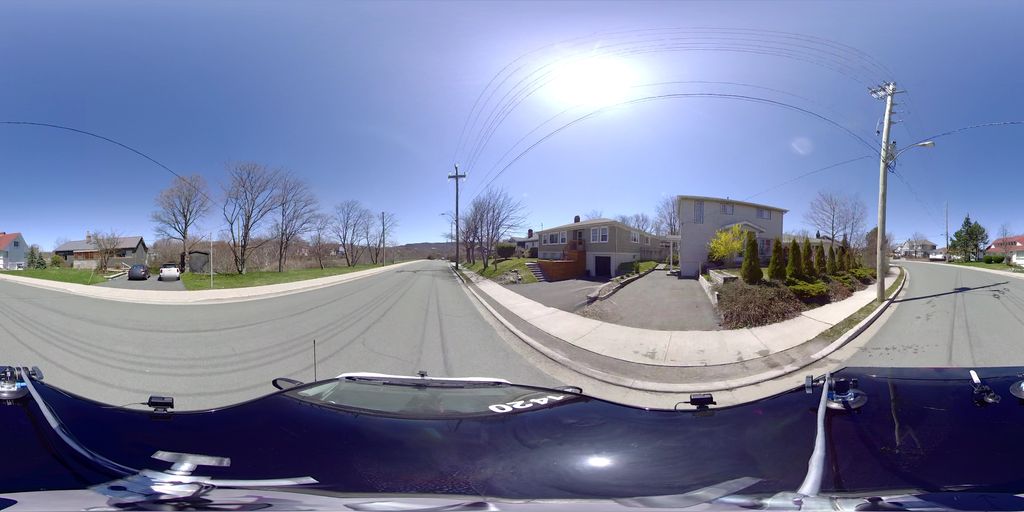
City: st_johns